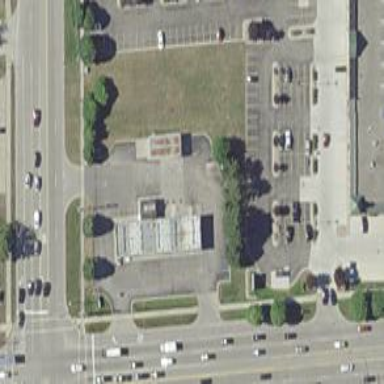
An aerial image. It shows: Convenience shop.